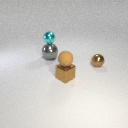
small brown metal cube below small brown rubber sphere